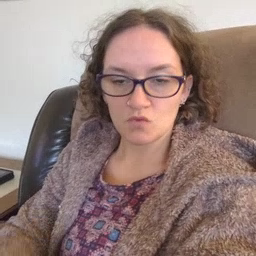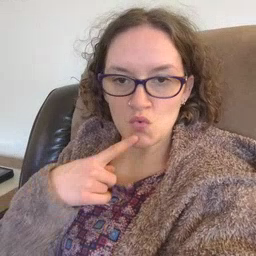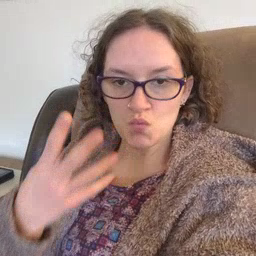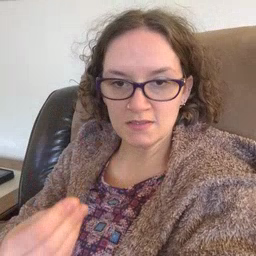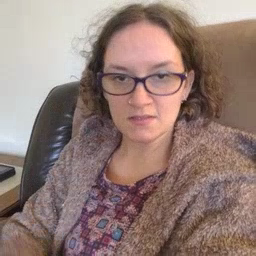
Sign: wet